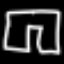
Label: pants